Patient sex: F
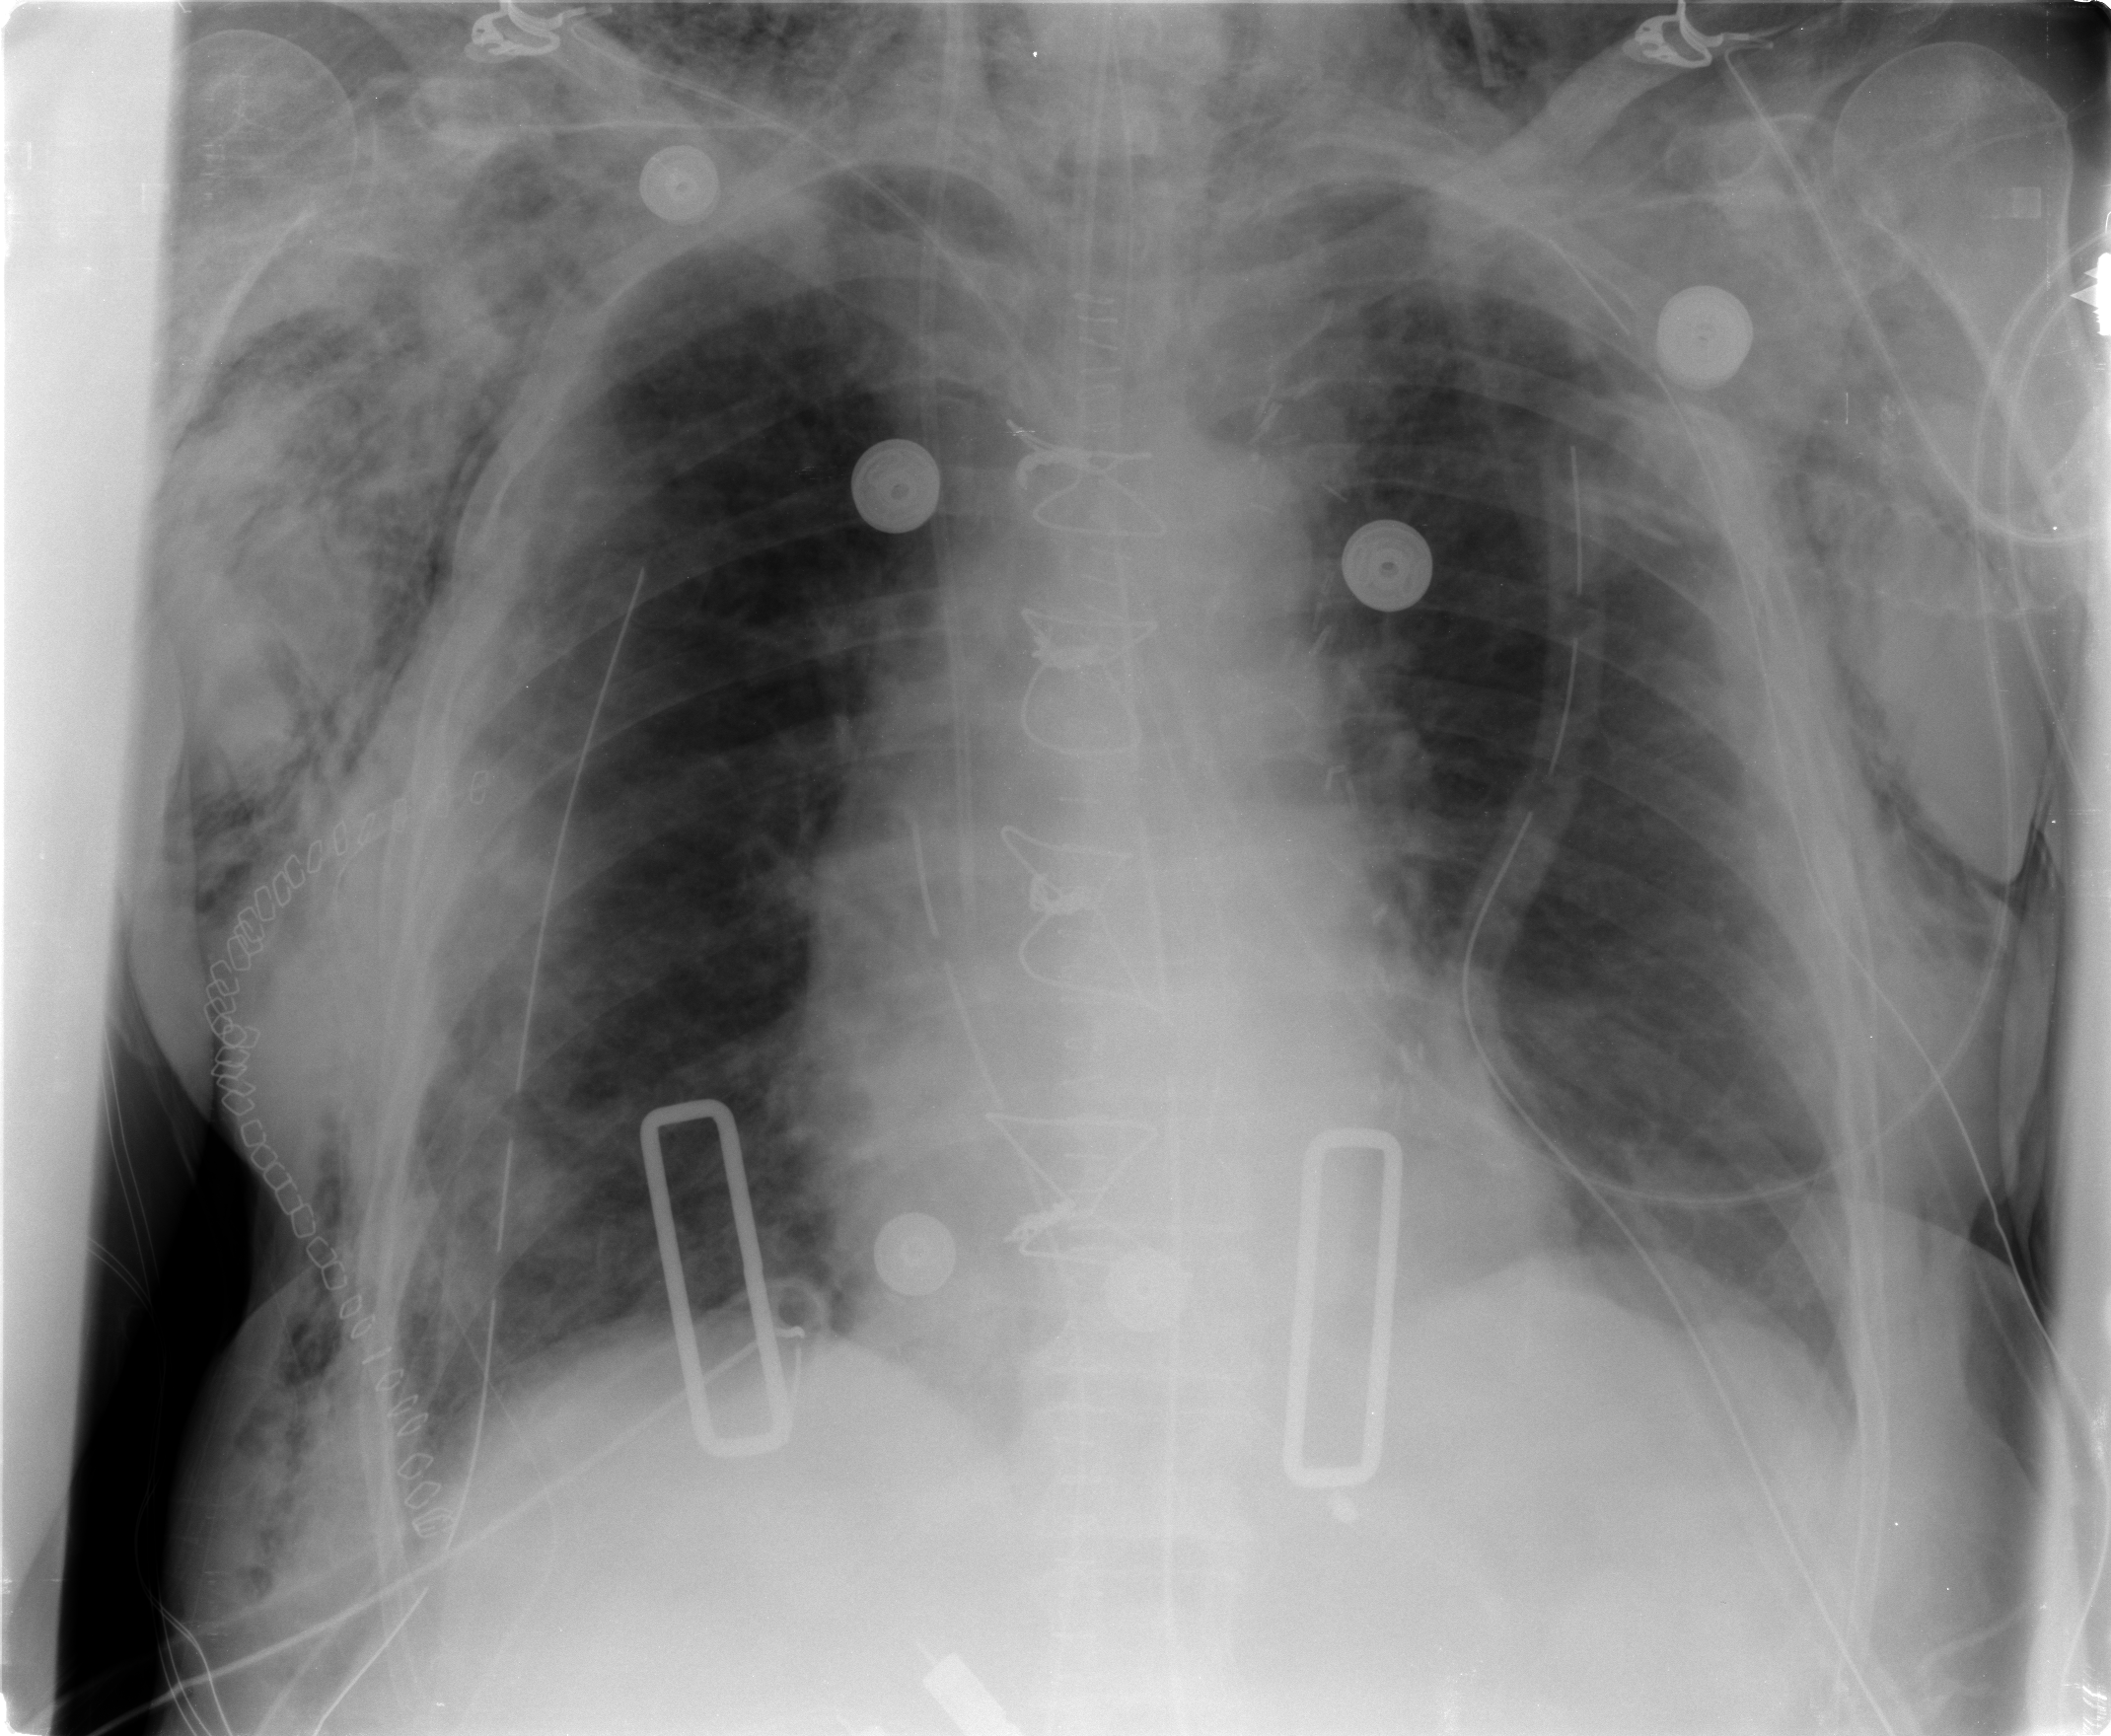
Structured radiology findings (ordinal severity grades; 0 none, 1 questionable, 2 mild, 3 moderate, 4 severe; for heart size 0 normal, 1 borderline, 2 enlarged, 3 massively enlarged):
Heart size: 0
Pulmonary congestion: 1
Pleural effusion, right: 0
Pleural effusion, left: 0
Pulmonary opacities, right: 2
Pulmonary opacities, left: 0
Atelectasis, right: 2
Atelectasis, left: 0